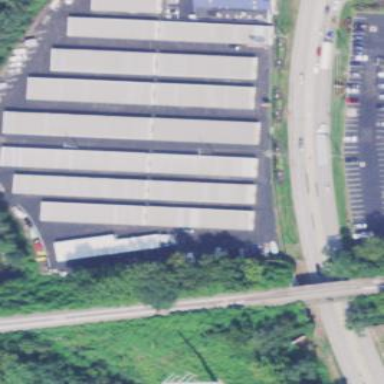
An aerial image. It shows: Storage rental shop.